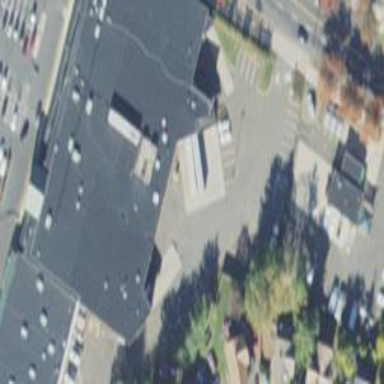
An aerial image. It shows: Supermarket building.